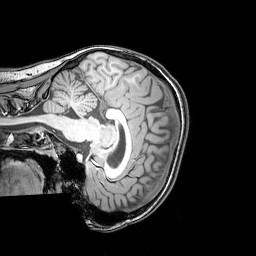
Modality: T1w
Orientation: sagittal
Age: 23
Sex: female
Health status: healthy
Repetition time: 0.081 s
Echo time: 0.037 s